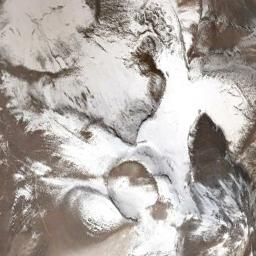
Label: snowberg